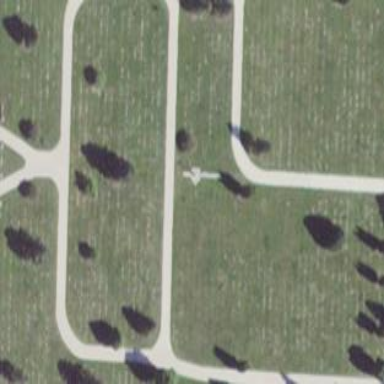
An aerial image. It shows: Cemetery.